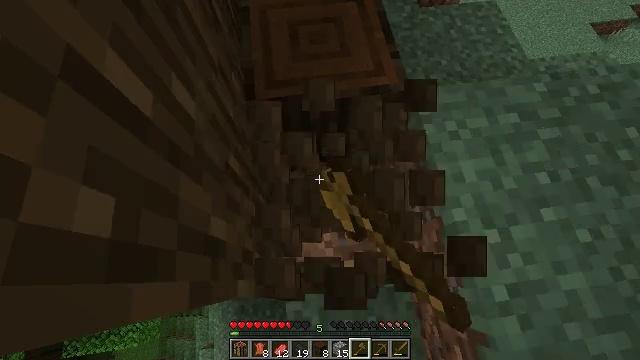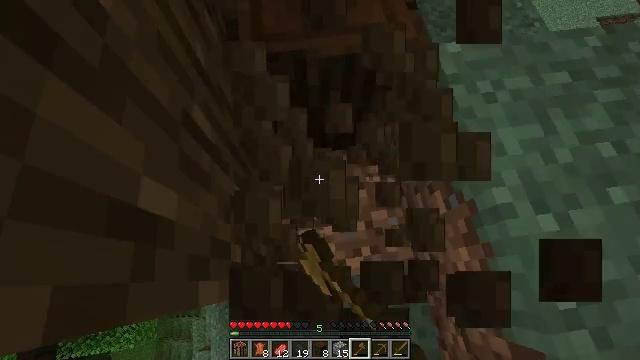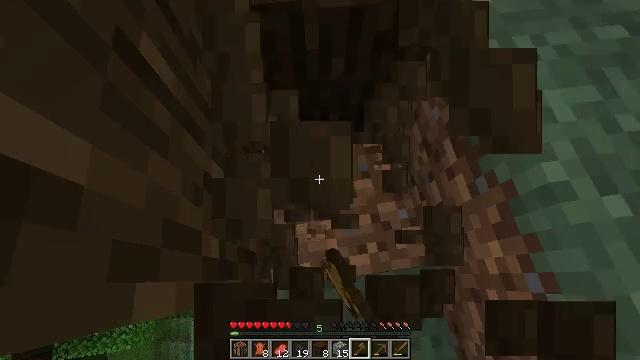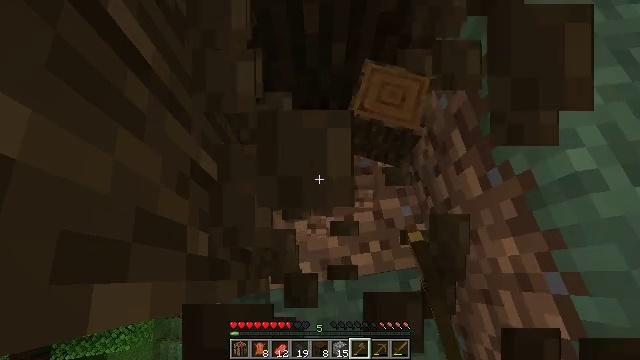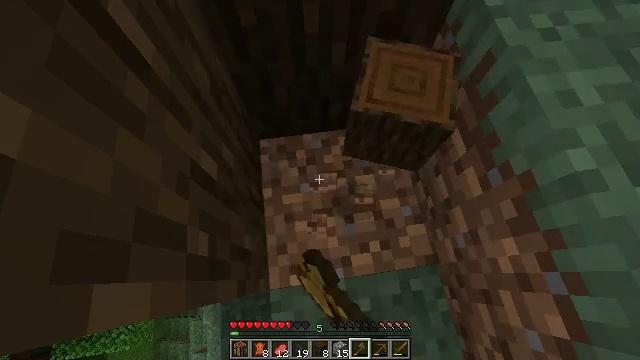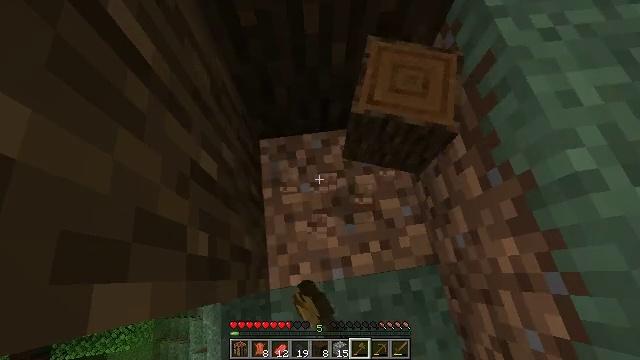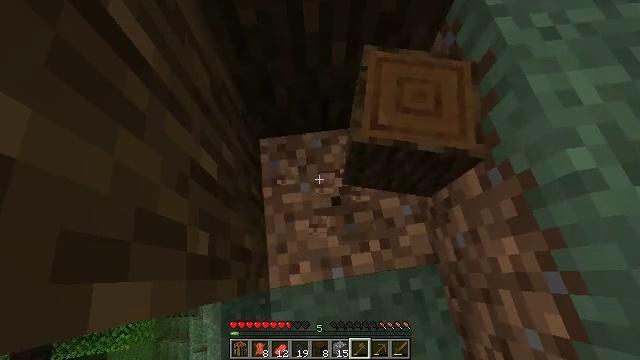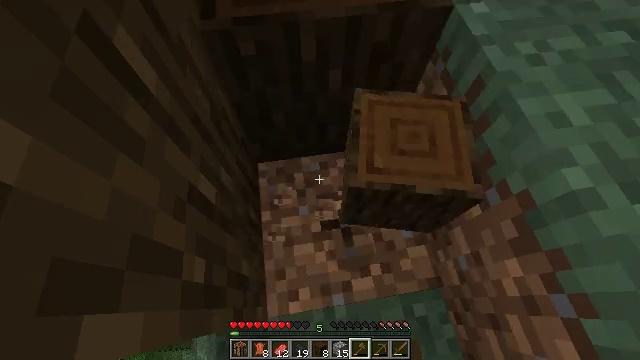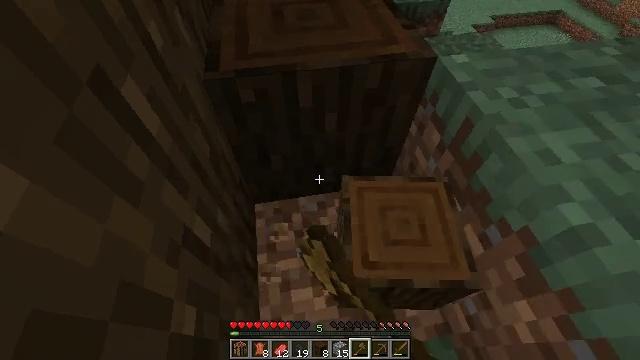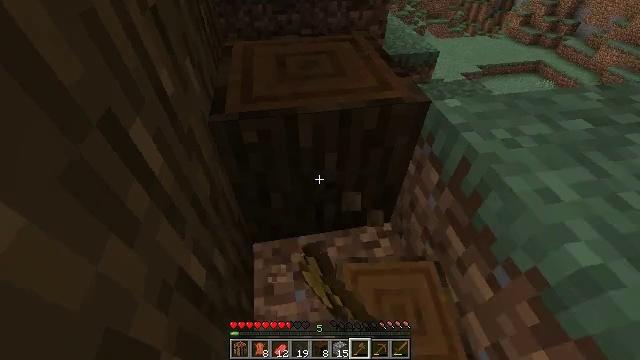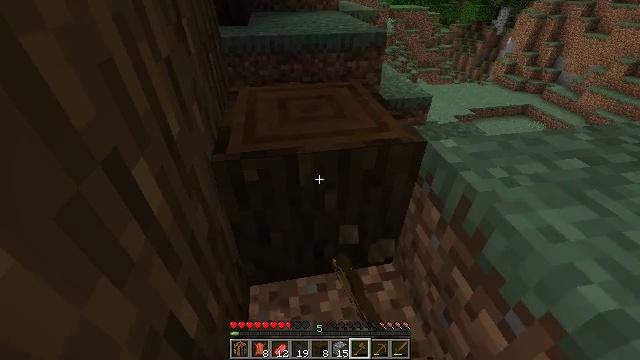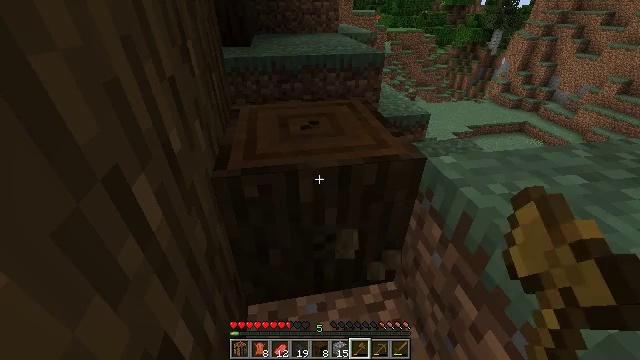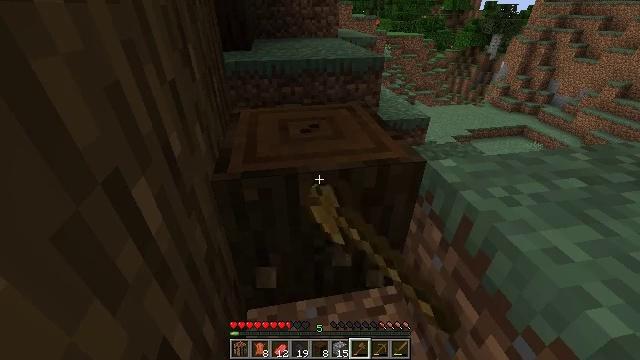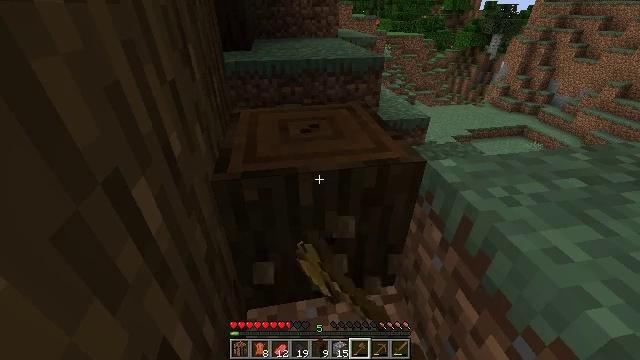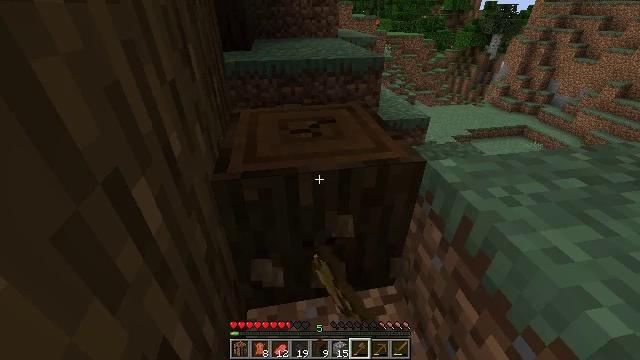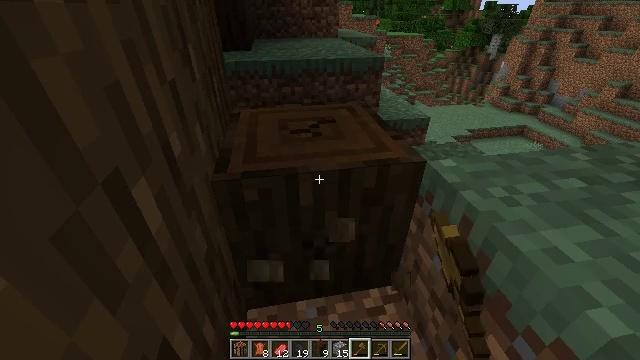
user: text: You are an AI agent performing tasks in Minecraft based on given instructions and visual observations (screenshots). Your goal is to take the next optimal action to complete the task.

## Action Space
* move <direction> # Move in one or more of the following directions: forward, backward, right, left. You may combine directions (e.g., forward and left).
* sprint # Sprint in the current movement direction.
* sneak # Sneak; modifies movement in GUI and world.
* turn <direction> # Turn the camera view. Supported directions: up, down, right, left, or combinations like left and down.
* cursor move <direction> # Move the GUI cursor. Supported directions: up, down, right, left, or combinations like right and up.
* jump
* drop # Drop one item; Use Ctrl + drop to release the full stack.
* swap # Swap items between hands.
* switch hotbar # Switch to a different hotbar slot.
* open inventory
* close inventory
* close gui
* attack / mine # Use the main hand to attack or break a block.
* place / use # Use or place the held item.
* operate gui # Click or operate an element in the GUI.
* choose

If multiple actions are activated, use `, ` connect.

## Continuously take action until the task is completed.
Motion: motion action
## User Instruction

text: Harvest dark oak log for resources.
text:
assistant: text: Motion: attack / mine
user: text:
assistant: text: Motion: attack / mine
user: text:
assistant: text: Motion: attack / mine
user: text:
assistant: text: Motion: attack / mine
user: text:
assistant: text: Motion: attack / mine
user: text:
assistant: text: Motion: attack / mine
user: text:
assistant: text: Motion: turn up, attack / mine
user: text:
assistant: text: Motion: turn right and up, attack / mine
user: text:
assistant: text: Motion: turn up, attack / mine
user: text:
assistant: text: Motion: turn up, attack / mine
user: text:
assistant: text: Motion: turn up, attack / mine
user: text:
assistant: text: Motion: attack / mine
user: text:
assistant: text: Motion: attack / mine
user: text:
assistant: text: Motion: attack / mine
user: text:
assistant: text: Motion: attack / mine
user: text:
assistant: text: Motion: attack / mine
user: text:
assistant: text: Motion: attack / mine
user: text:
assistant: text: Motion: attack / mine
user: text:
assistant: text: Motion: attack / mine
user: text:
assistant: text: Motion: attack / mine
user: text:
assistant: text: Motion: attack / mine
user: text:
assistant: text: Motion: attack / mine
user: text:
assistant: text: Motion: attack / mine
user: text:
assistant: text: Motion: attack / mine
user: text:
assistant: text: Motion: attack / mine
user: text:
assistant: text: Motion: attack / mine
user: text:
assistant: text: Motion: attack / mine
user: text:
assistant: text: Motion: attack / mine
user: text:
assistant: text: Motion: attack / mine
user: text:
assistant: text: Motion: attack / mine